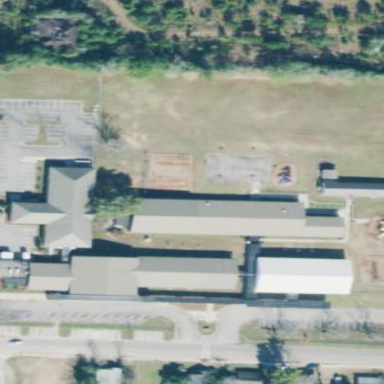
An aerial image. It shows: School.